Field crop: maize
Growth stage: 1
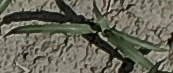
Species: sorghum